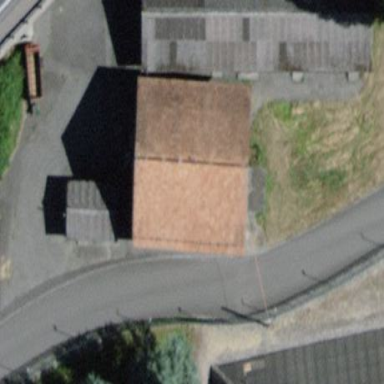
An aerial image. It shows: Gabled building.